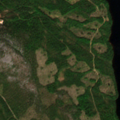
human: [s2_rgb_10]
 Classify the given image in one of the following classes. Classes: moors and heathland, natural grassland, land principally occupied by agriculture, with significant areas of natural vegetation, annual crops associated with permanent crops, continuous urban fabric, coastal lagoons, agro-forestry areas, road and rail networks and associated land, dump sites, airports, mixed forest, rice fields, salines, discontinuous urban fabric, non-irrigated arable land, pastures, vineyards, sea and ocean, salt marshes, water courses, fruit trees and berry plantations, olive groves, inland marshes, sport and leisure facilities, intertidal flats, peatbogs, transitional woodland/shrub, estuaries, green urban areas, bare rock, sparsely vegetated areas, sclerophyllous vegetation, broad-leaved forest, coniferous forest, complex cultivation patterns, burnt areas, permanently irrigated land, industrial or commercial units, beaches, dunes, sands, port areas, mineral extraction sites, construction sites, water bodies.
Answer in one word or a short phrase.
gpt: coniferous forest, mixed forest, transitional woodland/shrub, water bodies